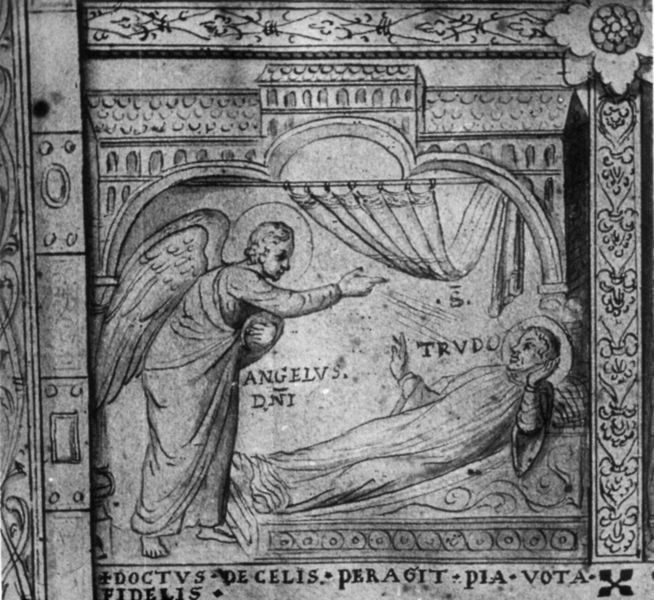
Titel: Nachzeichnung vom Remaklus - Retabel
Institution: Liège; Archives de L’Ètat
Schlagwörter: hand, mann, ausschnitt, blume, fenster, zeichnung, dach, gebäude, ornament, mensch, rahmen, vorhang, boden, engel, ranken, schrift, kissen, detail, verzierung, bett, liegend, foto, bögen, burg, schwarzweiß, text, heiligenschein, kranker, heiliger, schlafender, wahrheit, latein, liegender, vorgang, angelus, buchmalerei, schrit, trudo, etxt, rasnken